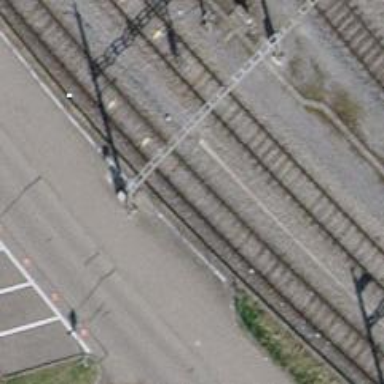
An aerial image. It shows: Railway signal.